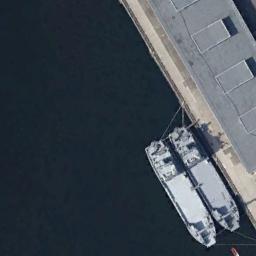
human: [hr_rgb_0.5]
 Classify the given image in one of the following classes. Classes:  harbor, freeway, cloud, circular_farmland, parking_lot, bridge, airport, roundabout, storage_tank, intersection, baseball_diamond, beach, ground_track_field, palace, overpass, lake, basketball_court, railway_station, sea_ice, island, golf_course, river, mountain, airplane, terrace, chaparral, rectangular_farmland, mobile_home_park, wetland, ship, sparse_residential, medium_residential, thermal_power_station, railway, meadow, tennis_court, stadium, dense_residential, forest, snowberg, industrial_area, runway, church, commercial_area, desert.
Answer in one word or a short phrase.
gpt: ship